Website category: jobs
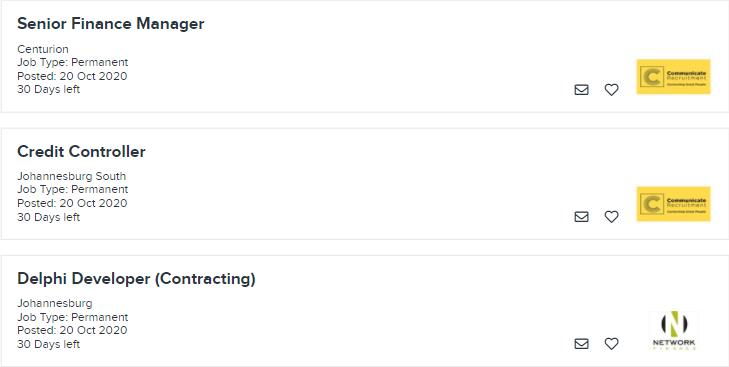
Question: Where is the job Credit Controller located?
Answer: Johannesburg South

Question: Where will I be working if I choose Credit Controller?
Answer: Johannesburg South

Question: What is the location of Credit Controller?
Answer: Johannesburg South

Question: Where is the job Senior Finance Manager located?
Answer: Centurion

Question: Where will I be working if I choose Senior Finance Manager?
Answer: Centurion

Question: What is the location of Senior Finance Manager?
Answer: Centurion

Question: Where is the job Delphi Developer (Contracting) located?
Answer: Johannesburg

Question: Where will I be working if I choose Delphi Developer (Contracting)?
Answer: Johannesburg

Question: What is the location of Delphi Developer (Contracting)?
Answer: Johannesburg

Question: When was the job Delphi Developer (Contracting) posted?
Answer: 20 Oct 2020

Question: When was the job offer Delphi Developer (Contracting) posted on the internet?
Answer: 20 Oct 2020

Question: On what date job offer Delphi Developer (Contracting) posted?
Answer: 20 Oct 2020

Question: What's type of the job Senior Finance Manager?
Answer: Job Type: Permanent

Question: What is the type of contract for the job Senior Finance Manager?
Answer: Job Type: Permanent

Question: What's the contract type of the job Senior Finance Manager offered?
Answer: Job Type: Permanent

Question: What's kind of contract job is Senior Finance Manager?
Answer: Job Type: Permanent

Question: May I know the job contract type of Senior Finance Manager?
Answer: Job Type: Permanent

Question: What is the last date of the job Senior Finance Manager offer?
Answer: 30 Days left

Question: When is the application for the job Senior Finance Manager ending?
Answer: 30 Days left

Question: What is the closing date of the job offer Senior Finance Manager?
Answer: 30 Days left

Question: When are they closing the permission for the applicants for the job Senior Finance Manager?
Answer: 30 Days left

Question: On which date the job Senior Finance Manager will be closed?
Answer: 30 Days left

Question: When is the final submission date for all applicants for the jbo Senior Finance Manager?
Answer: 30 Days left

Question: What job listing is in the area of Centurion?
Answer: Senior Finance Manager

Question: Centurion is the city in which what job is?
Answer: Senior Finance Manager

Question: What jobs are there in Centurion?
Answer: Senior Finance Manager

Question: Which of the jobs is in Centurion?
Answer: Senior Finance Manager

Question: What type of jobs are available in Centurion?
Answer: Senior Finance Manager

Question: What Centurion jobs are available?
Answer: Senior Finance Manager

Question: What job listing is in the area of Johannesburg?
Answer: Delphi Developer (Contracting)

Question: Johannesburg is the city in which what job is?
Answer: Delphi Developer (Contracting)

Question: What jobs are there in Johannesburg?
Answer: Delphi Developer (Contracting)

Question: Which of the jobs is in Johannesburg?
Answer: Delphi Developer (Contracting)

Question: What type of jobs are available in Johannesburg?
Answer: Delphi Developer (Contracting)

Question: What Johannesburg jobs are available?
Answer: Delphi Developer (Contracting)

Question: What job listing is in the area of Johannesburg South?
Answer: Credit Controller

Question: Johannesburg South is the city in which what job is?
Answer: Credit Controller

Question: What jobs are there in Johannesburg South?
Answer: Credit Controller

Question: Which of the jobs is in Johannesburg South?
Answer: Credit Controller

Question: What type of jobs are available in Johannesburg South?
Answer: Credit Controller

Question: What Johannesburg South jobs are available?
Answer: Credit Controller